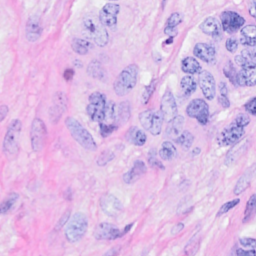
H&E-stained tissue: Breast